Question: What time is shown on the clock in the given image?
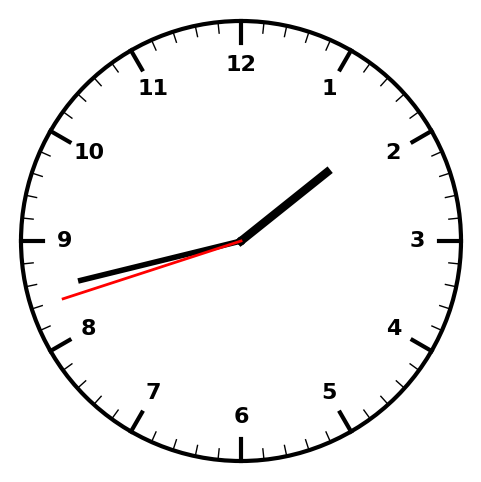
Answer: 01:42:42